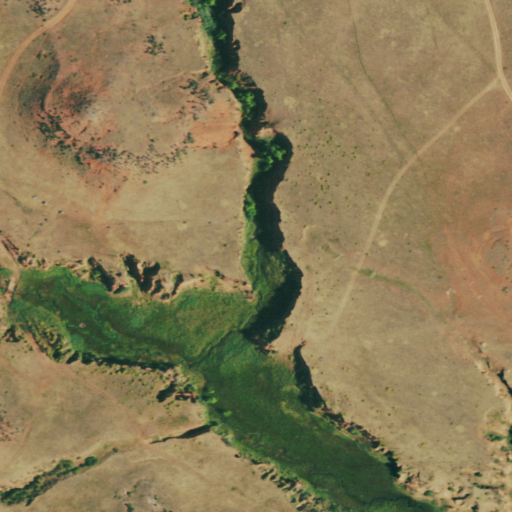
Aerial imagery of valley in Colorado named Spring Gulch containing shrub, grassland, and woody wetlands